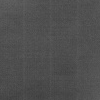
Atmospheric dust classification: dusty